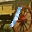
Label: 1